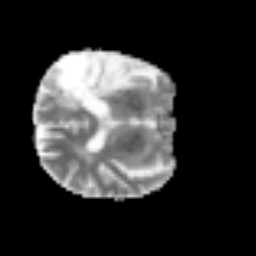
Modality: MD
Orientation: axial
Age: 72
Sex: male
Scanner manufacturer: siemens
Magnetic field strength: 3 T
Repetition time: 3.2 s
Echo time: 0.081 s